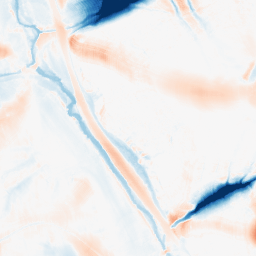
Category: morphological
Decomposition family: morphological_ellipse
Decomposition parameters: operation: average
width: 50
height: 50
Upsampling method: sinc_hamming
Upsampling parameters: scale: 2
kernel_size: 16
Upsampling scale: 2